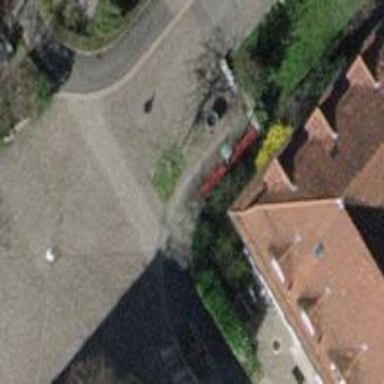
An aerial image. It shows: Red bench.